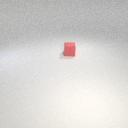
small red rubber cube